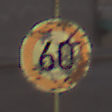
Verkehrszeichen: Geschwindigkeit60
Umgebung: Outdoor, Urban
Tageszeit: MorningAfternoon
Wetter: PartlyCloudy
Licht: Natural
Jahreszeit: NotSpecified
Kontrast: LowContrast